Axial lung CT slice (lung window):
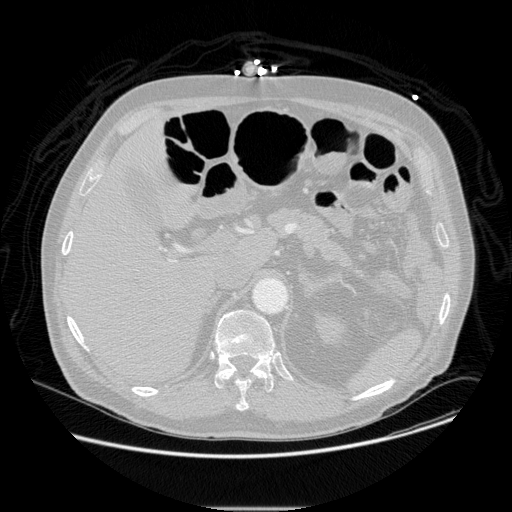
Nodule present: no